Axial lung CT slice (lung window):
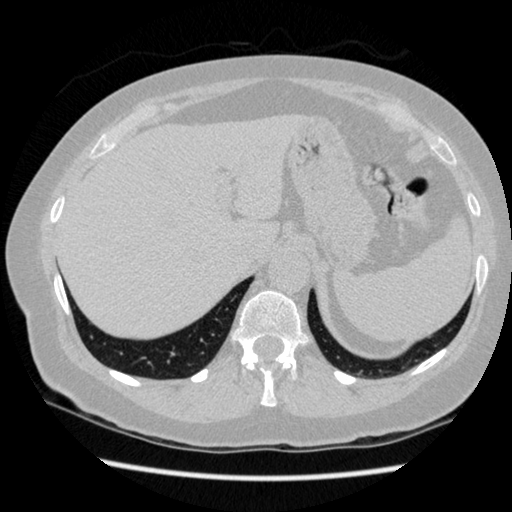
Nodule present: no